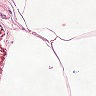
Metastatic tissue present: no